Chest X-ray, PA view. Patient: 30 years old, sex M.
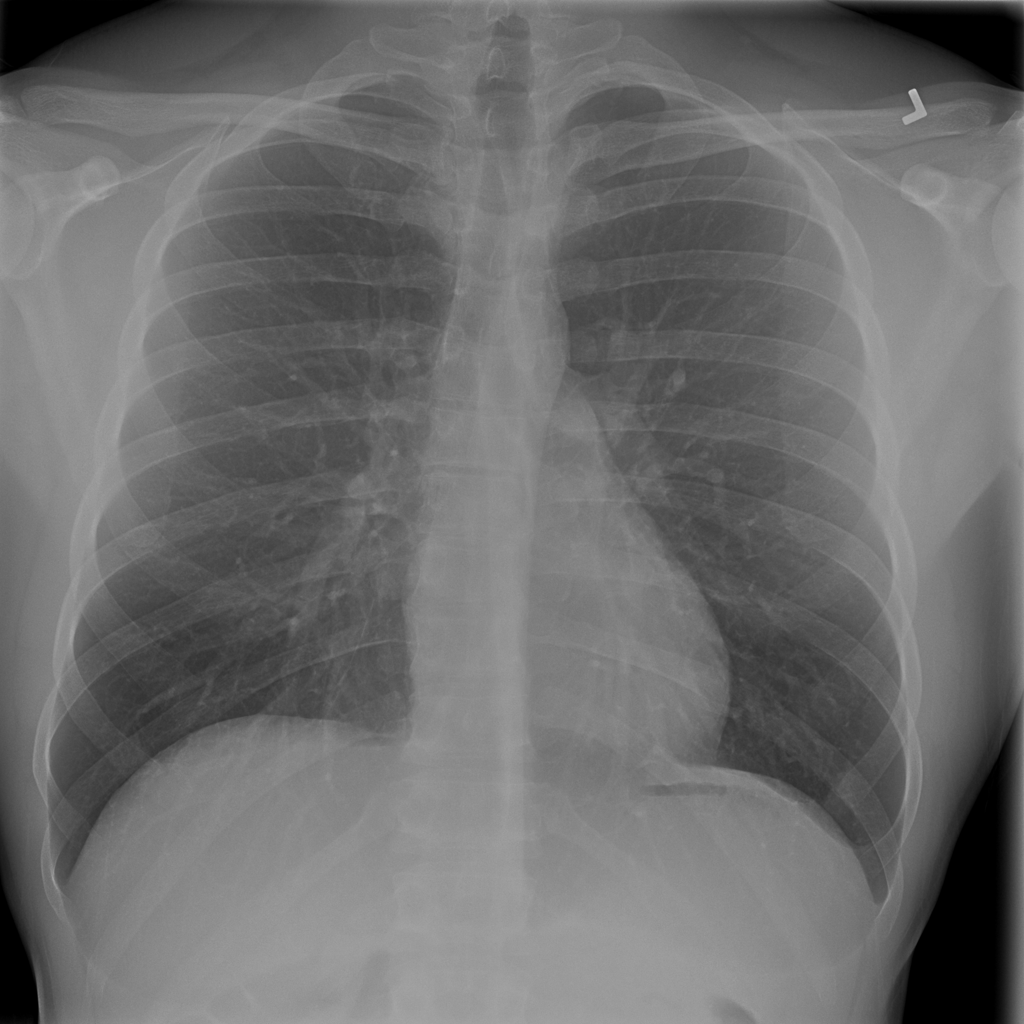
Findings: No Finding